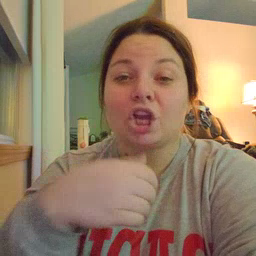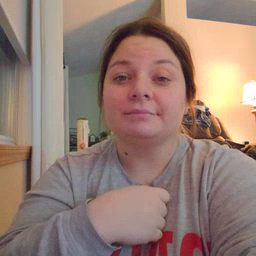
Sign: after